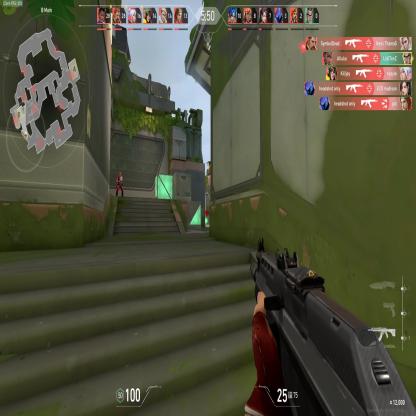
Label: enemy